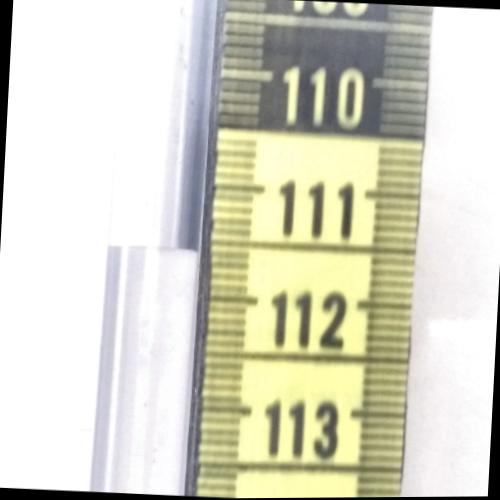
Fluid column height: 111.6 cm